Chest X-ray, PA view. Patient: 67 years old, sex M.
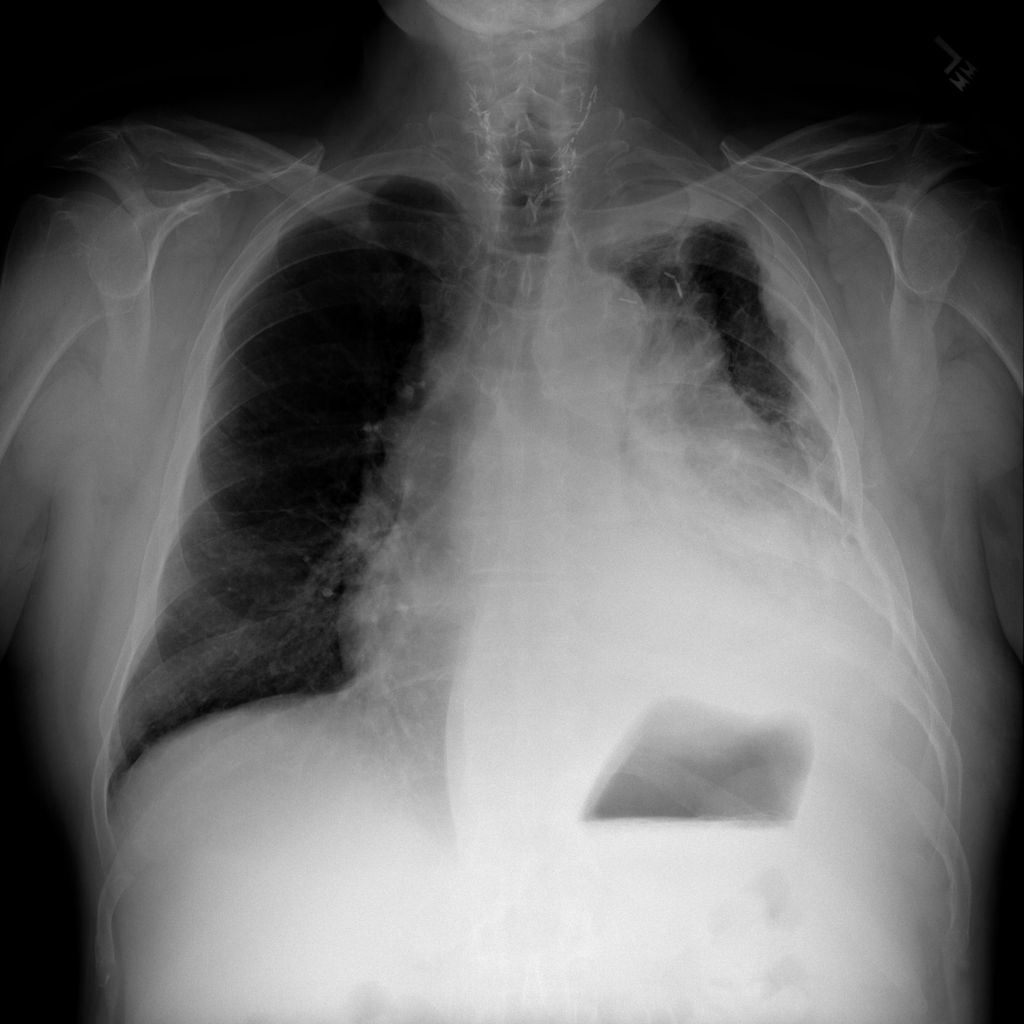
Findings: Pleural_Thickening